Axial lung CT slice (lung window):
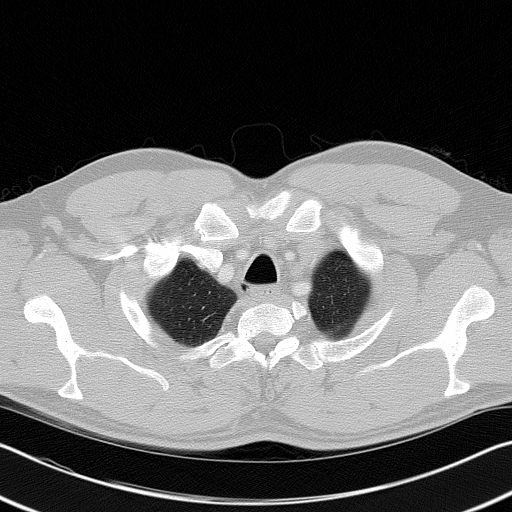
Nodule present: no